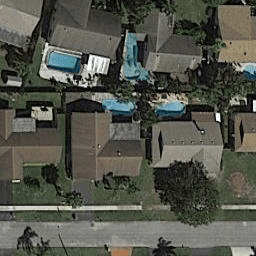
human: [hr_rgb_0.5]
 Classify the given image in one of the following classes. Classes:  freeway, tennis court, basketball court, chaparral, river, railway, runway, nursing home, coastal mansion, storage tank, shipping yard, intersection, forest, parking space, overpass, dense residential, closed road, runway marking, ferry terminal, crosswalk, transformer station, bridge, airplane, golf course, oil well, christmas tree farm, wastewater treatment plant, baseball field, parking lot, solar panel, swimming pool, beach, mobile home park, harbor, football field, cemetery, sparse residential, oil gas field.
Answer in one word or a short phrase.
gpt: dense residential